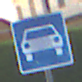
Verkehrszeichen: Kraftfahrstrasse
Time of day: SunriseSunset
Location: Outdoor (Urban)
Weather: Clear
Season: NotSpecified
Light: Natural